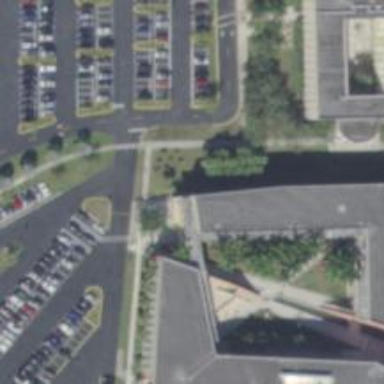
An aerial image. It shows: View of university building.